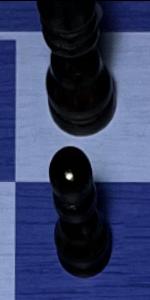
Label: Pawn_Black